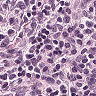
Metastatic tissue present: no